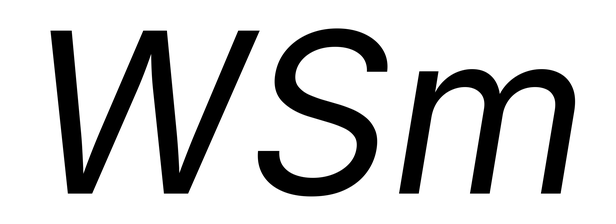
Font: Inter-Italic_Italic